Question: As in the below picture:

To explicitly point out what I'm talking about, I mean the spaces before every , , , , and . As well as probably other punctuation that comes up elsewhere.
I'm using pygments.rb and the Redcarpet gem to format codeblocks that I'm adding to markdown. Each codeblock is surrounded in a .codebox div styled with this SASS (tabbing right in the actual file):
'''
.highlight
pre
white-space: pre
overflow: scroll
word-wrap: normal
.codebox
margin: auto
margin-top: 15px
margin-bottom: -5px
padding-right: 8px
padding-left: 8px
padding-top: 5px
padding-bottom: 5px
padding-top: -20px
background-color: $codebox
p
font-family: 'Rockwell Bold'
&::selection
background: $pigPink
color: #fff
&::moz-selection
background: $pigPink
color: #fff
pre
font-family: 'Rockwell Bold'
font-size: 90%
'''
and then, of course, the markdown '' ' backticks. If it's relevant, here's my pygments config settings:
'''
class HTMLwithPygments < Redcarpet::Render::HTML
def block_code(code, language)
Pygments.highlight(code, lexer: language)
end
end
def markdown(text)
renderer = HTMLwithPygments.new(hard_wrap: true)
options = {
nowrap: true,
autolink: true,
no_intra_emphasis: true,
fenced_code_blocks: true,
lax_html_blocks: true,
strikethrough: true,
superscript: true
}
Redcarpet::Markdown.new(renderer, options).render(text).html_safe
end
'''
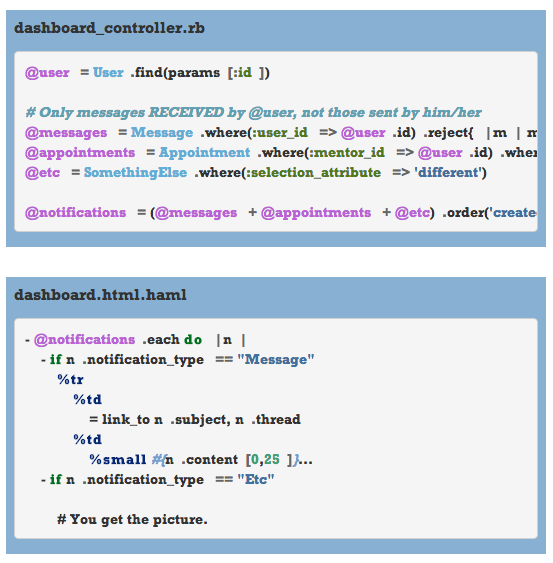
Answer: As I said in a comment, you might want to check the css of the resulting code block with web inspector. Pygments works by applying different css rules to different tokens of the resulting code block. It's possible that some of the css you have is clashing with this output and producing the effects you're witnessing, or that your default stylesheet for code blocks is causing this. It should be a simple fix.